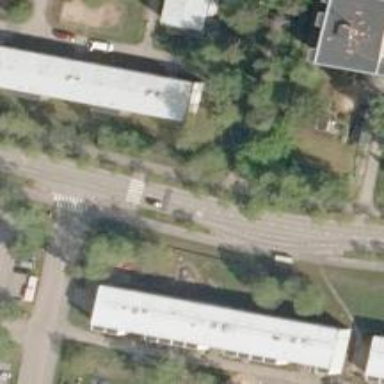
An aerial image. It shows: Asphalt cycleway.